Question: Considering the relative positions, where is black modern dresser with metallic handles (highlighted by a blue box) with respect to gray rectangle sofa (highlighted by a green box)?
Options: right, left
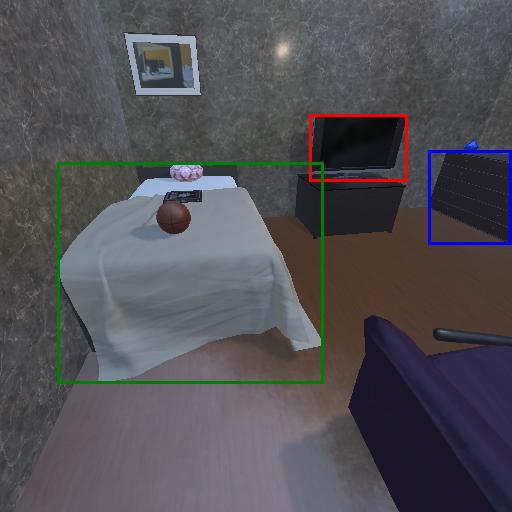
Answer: right